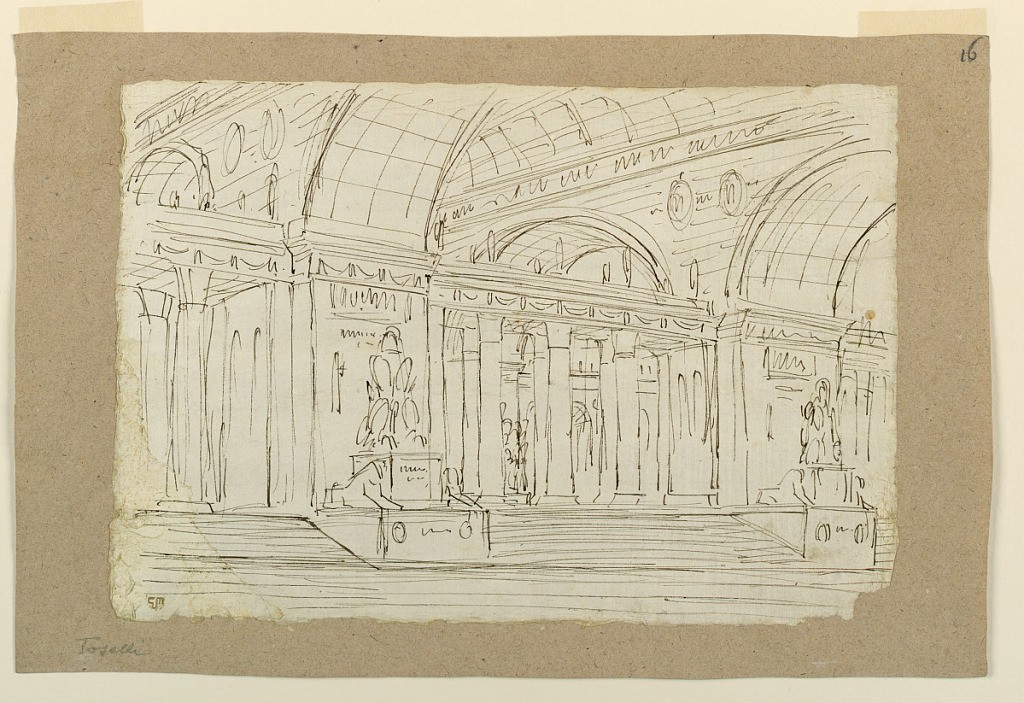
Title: Stage Design, Entrance to Antique Hall
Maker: Angelo Toselli, ca. 1765? – 1826
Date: early 19th century
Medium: Pen and ink on paper
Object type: Drawing
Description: Horizontal rectangle. Entrance to antique hall across stairs decorated with sculptures.